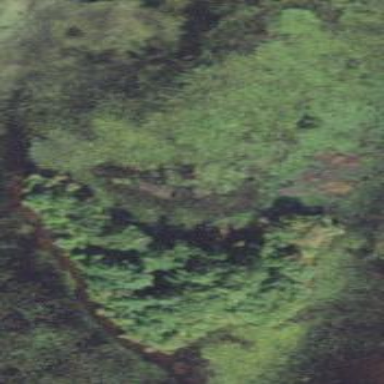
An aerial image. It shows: Mixed woodland with various types of leaves.